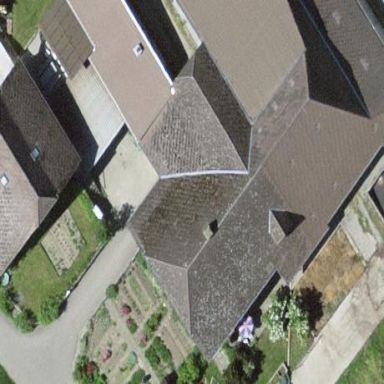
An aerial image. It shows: Farm building.